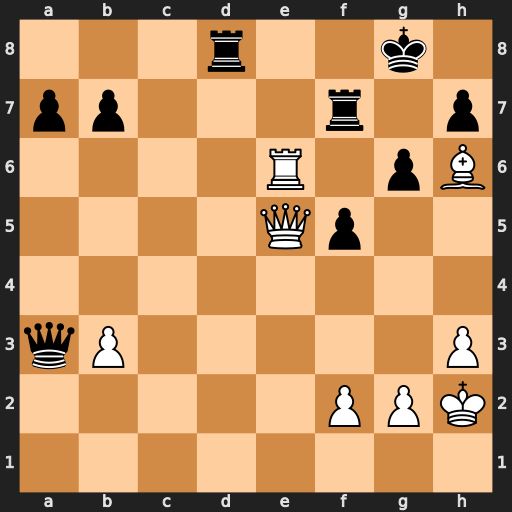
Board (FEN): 3r2k1/pp3r1p/4R1pB/4Qp2/8/qP5P/5PPK/8
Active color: w
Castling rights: -
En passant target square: -
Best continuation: Re8+ Rxe8 Qxe8+ Qf8 Bxf8